Question:
I use AdventureWorks2012 and do a test.
and my question: Why is SELECT statement directly performance lower than table values function. I only put SELECT statemnt into table value function and Completely opposite performance.
'''
CREATE FUNCTION [dbo].[atest1]
(
@iBusinessEntityID INT
)
RETURNS @t TABLE
(
[BusinessEntityID] INT
, [NationalIDNumber] NVARCHAR(15)
, [JobTitle] NVARCHAR(50)
)
AS
BEGIN
INSERT INTO @t
SELECT
[e].[BusinessEntityID]
, [e].[NationalIDNumber]
, [e].[JobTitle]
FROM [HumanResources].[Employee] [e]
INNER JOIN [Person].[Person] [p]
ON [p].[BusinessEntityID] = [e].[BusinessEntityID]
WHERE [e].[BusinessEntityID] = @iBusinessEntityID;
RETURN;
END;
--TEST PERFORMANCE
SELECT
*
FROM <URL>;
GO
SELECT
[e].[BusinessEntityID]
, [e].[NationalIDNumber]
, [e].[JobTitle]
FROM [HumanResources].[Employee] [e]
INNER JOIN [Person].[Person] [p]
ON [p].[BusinessEntityID] = [e].[BusinessEntityID]
WHERE [e].[BusinessEntityID] = 5;
'''
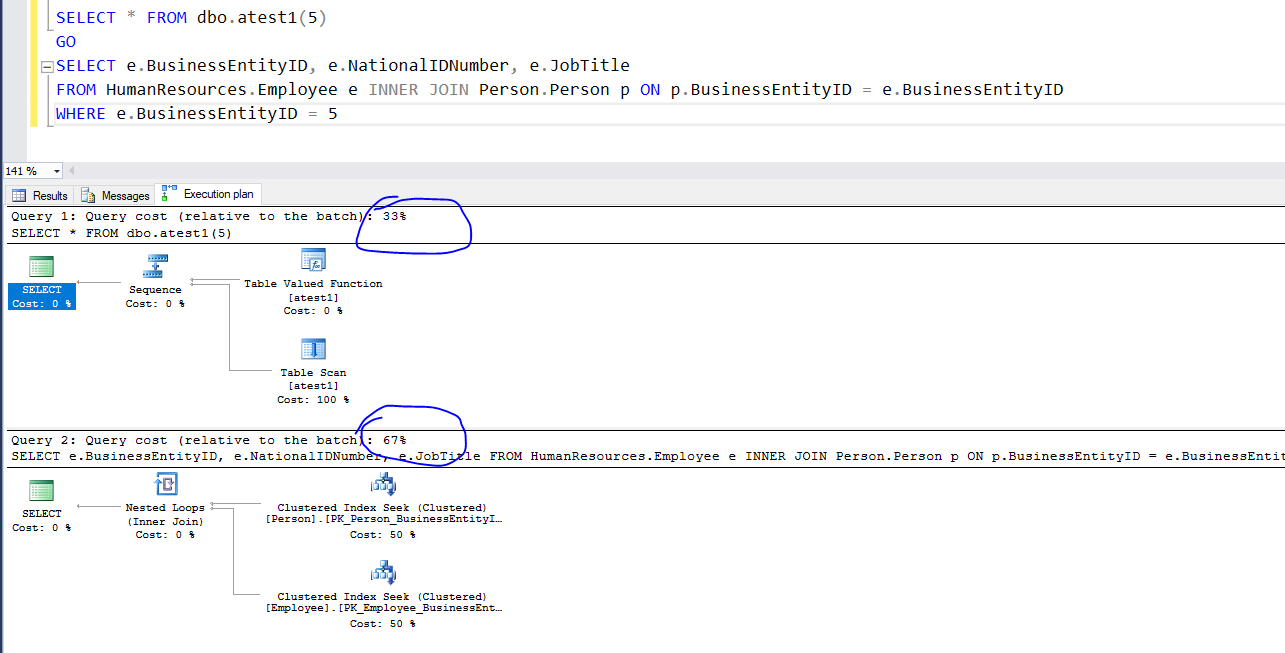
Answer: The problem here is that the estimated plan in 'SSMS' often shows , in case of 'UDF's it almost always does it wrong.
The 'cost percentage' is the estimated cost of the operation compared to the other operations, but in case of 'UDF' 'SSMS' does not examin the internals of UDF.
I created your 'UDF' on my server and add to it text a 'GUID', so I could easily return the plan for this UDF:
'''
CREATE FUNCTION [dbo].[atest1] (@iBusinessEntityID int)
RETURNS @t TABLE(BusinessEntityID int,NationalIDNumber nvarchar(15),JobTitle nvarchar(50)) AS
BEGIN
INSERT INTO @t /*3C6A985B-748B-44D4-9F76-1A0866342728*/ -- HERE IS MY GUID
SELECT e.BusinessEntityID, e.NationalIDNumber, e.JobTitle
FROM HumanResources.Employee e INNER JOIN Person.Person p ON p.BusinessEntityID = e.BusinessEntityID
WHERE e.BusinessEntityID = @iBusinessEntityID
RETURN
END
'''
And now I execute this function and retrieve its plan this way:
'''
select p.query_plan
from sys.dm_exec_cached_plans cp
cross apply sys.dm_exec_sql_text(cp.plan_handle) t
cross apply sys.dm_exec_query_plan(cp.plan_handle) p
where cp.objtype = 'Proc'
and t.text like '%3C6A985B-748B-44D4-9F76-1A0866342728%'
'''
I examined this plan and it's exactly the SAME as the plan of your "direct statement". It's the same in its 'SELECT' part, but then there is also 'INSERT' in the table variable an its 'scan' in the main plan. So you can clearly see that your UDF's cost cannot bee lower, it is equal to "direct statement" cost plus 'INSERT' cost plus table variable 'scan' cost.
<URL>
In this case the tables are small and there is only one UDF call, so you cannot note the difference in execution time, but if you make a cycle where execute your "direct statement" more times and call UDF more times you'll probably see execution time difference, and "direct statement" will be faster. But 'SSMS' will insist on 'UDF''s lower cost anyway.